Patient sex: M
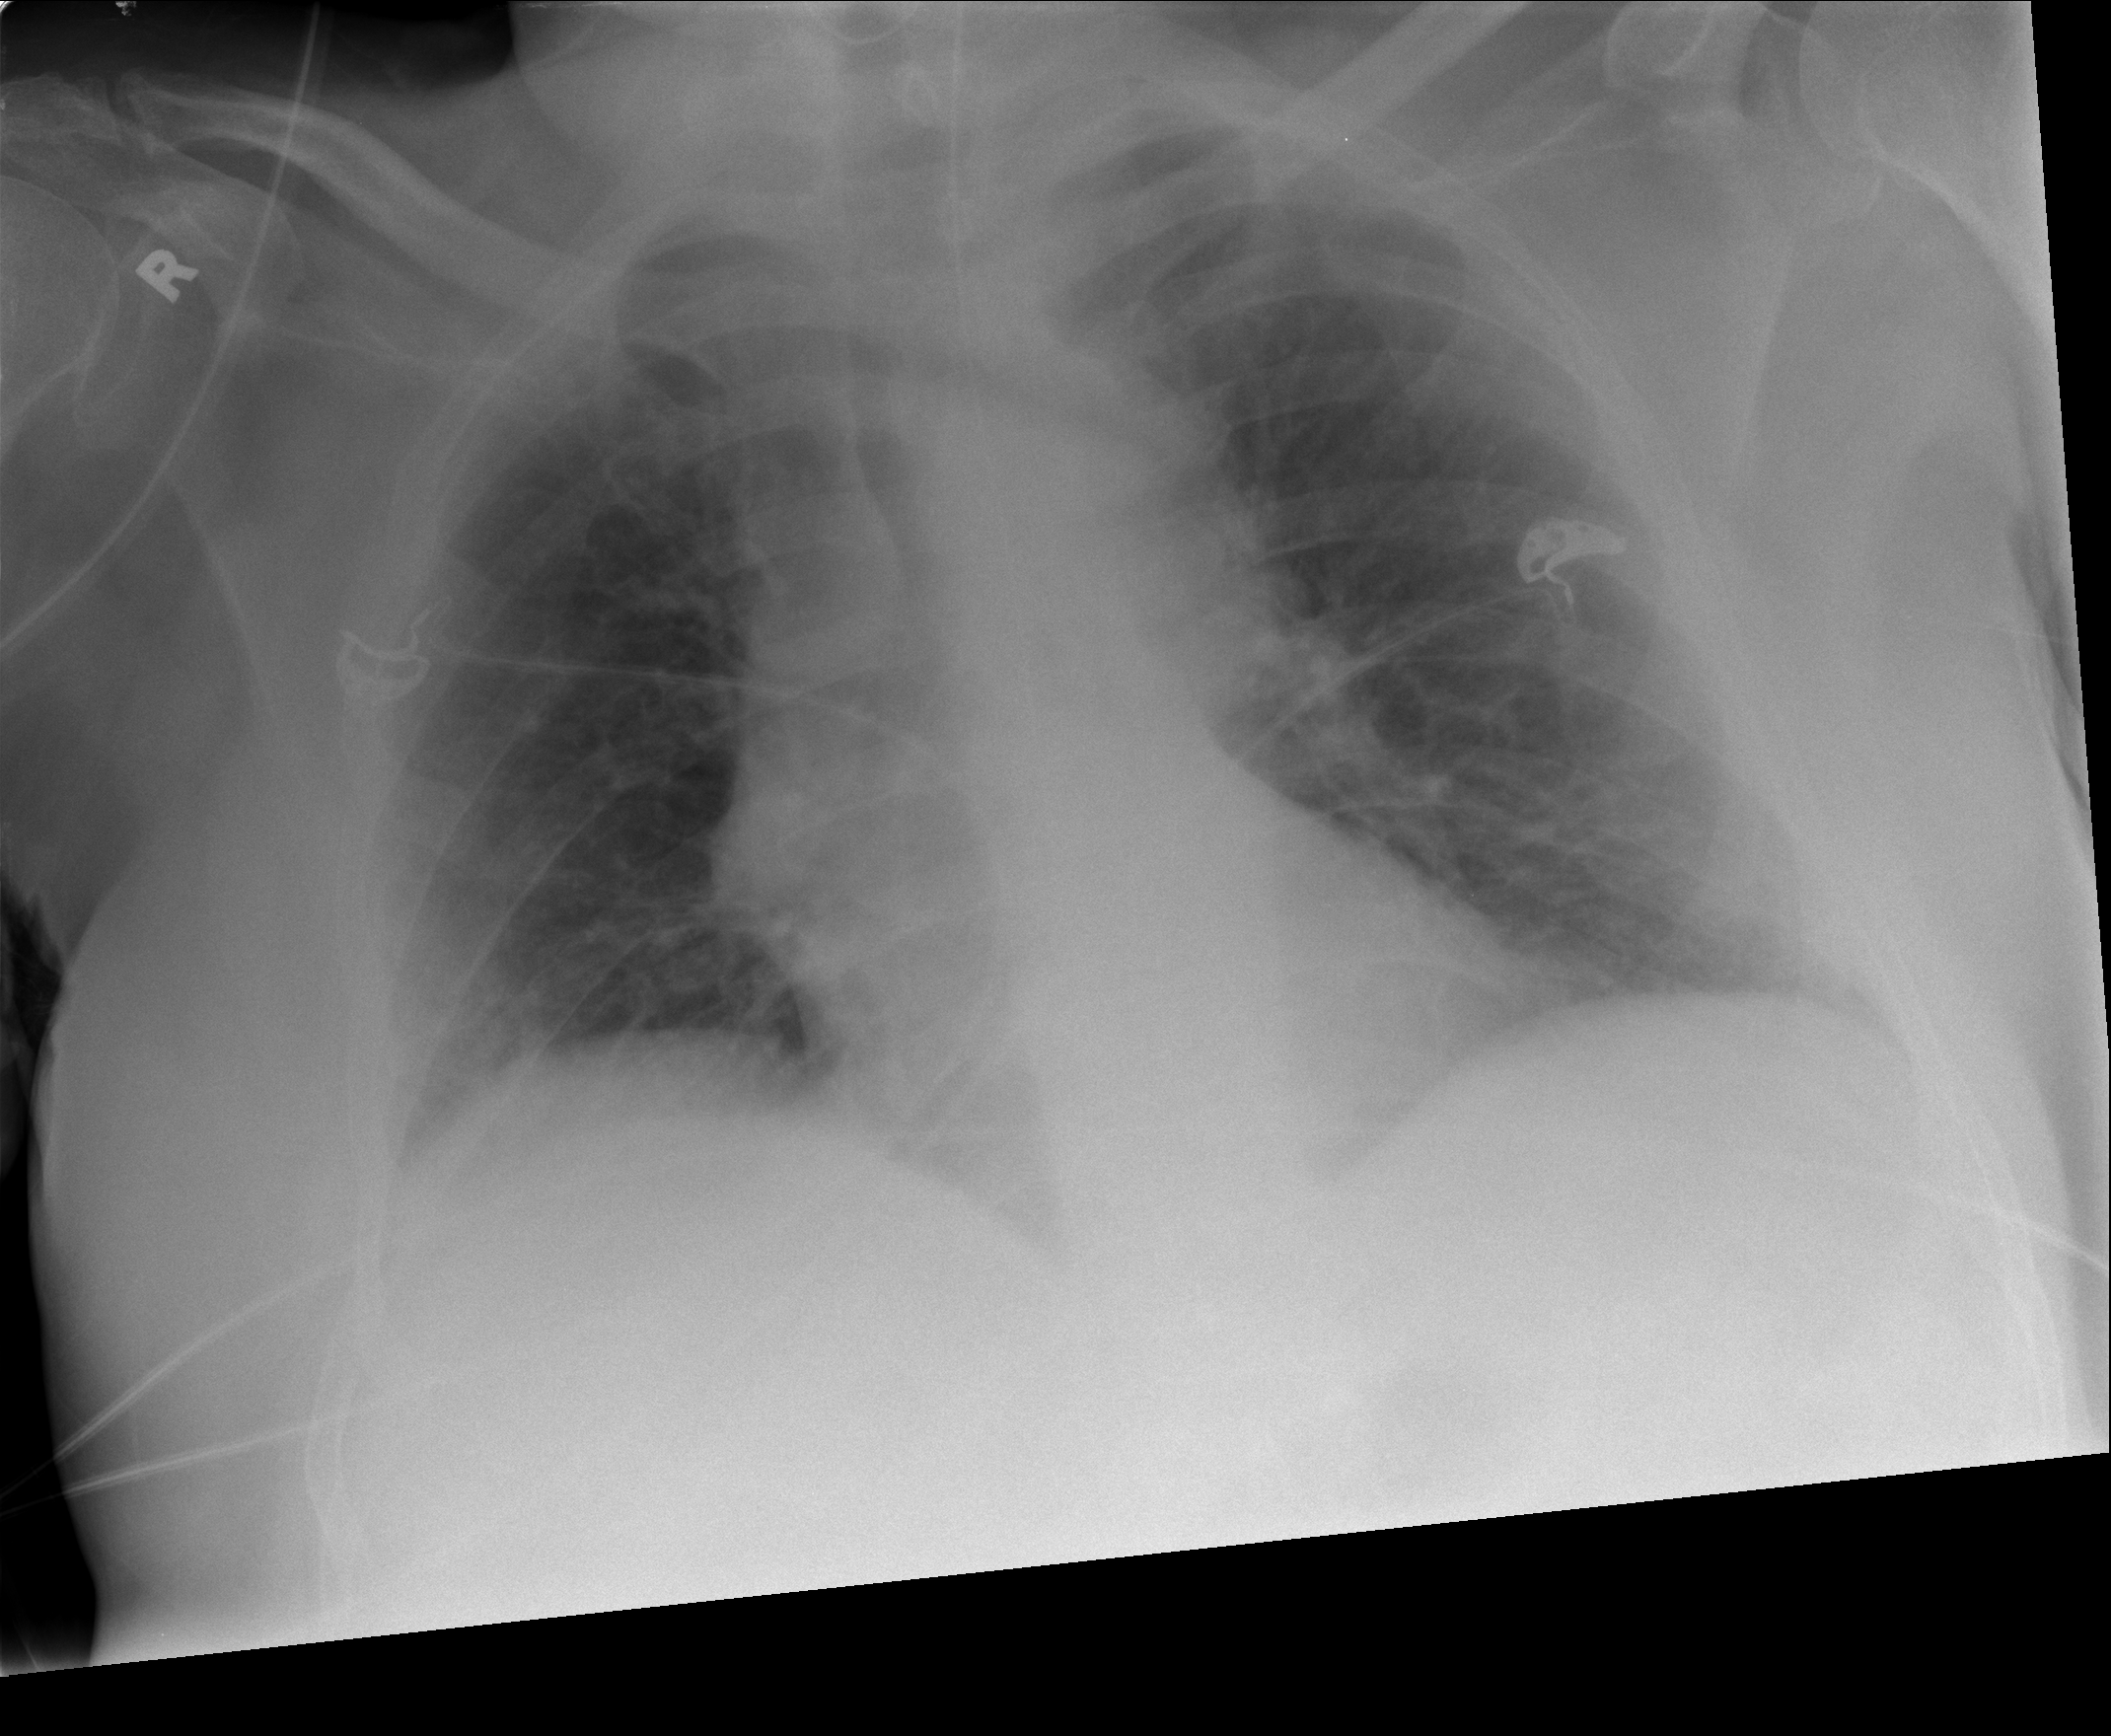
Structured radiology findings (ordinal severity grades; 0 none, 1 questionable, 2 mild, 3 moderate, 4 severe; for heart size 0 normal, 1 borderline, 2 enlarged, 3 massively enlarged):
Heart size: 2
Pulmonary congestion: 2
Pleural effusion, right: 1
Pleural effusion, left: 0
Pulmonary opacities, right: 0
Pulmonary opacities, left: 0
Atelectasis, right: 2
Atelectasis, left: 2